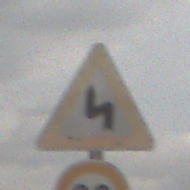
Verkehrszeichen: DoppelkurveZunaechstLinks
Zusatzzeichen unten: Geschwindigkeit80
Umgebung: Outdoor, Nature
Tageszeit: MorningAfternoon
Wetter: Overcast
Licht: Natural
Jahreszeit: NotSpecified
Kontrast: LowContrast